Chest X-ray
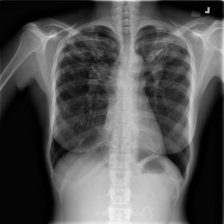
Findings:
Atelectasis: negative
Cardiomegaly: negative
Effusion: negative
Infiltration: negative
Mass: negative
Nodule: negative
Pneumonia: negative
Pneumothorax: negative
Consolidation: negative
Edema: negative
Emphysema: negative
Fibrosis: positive
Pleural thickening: negative
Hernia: negative